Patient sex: F
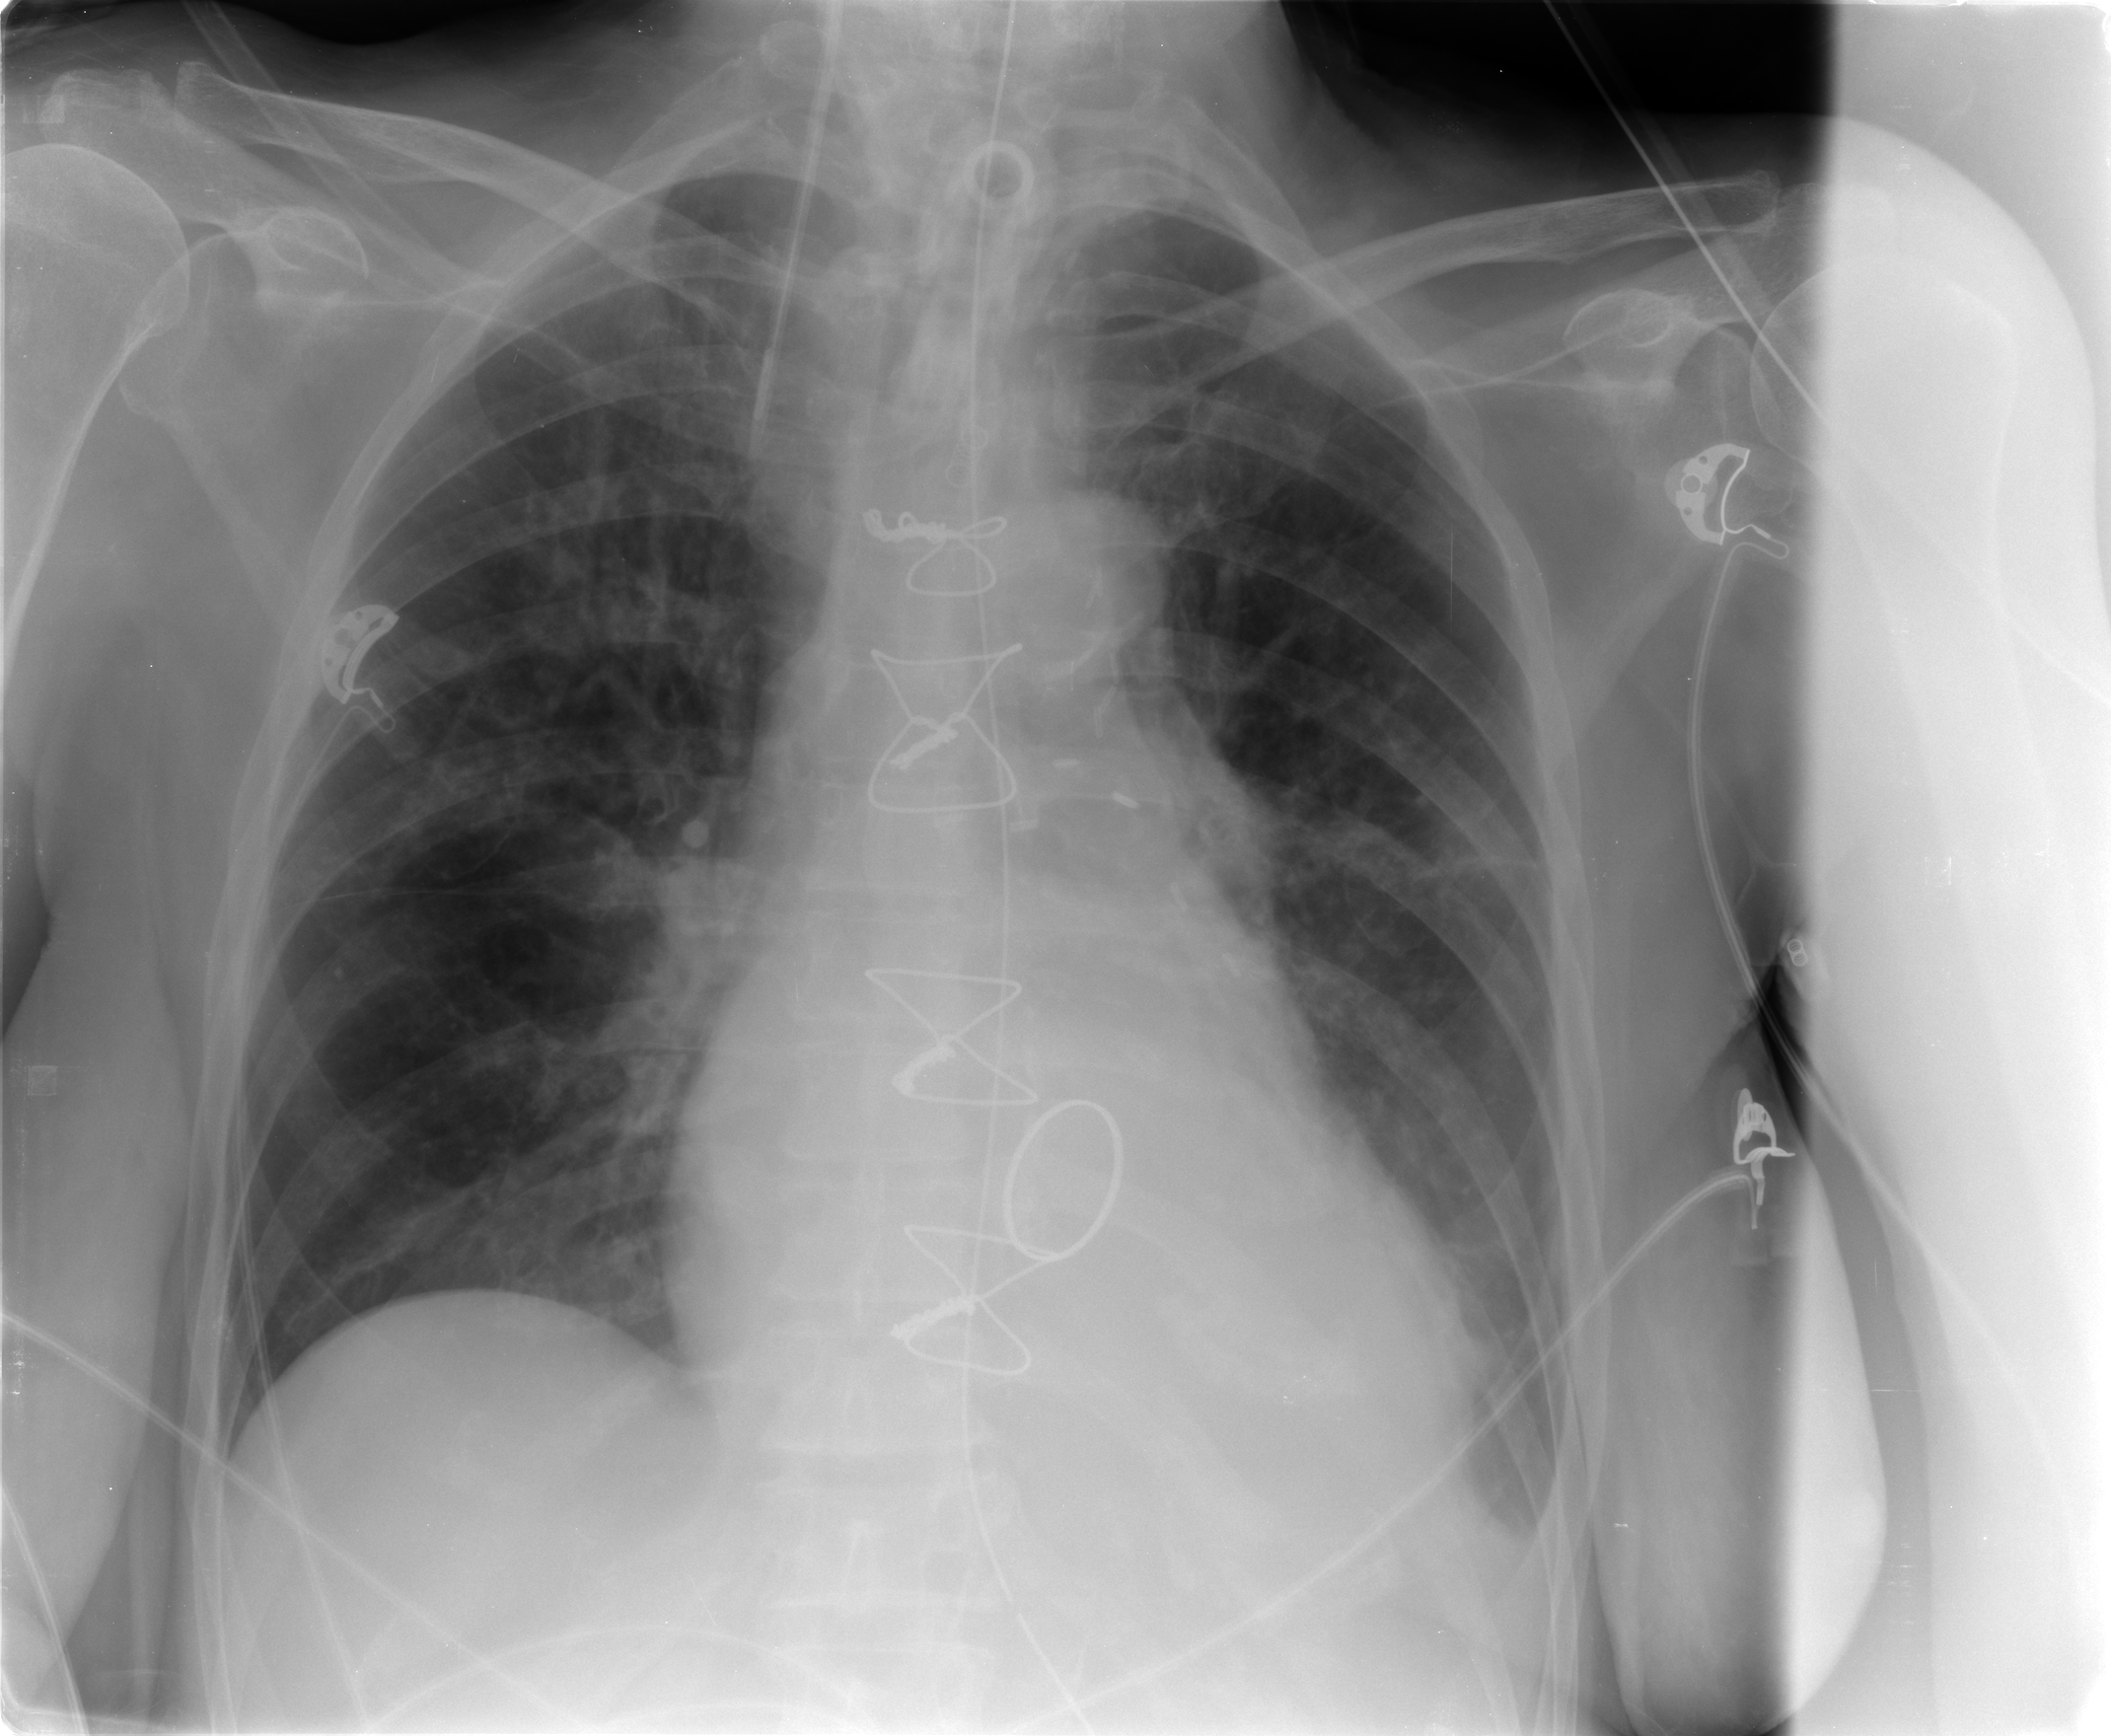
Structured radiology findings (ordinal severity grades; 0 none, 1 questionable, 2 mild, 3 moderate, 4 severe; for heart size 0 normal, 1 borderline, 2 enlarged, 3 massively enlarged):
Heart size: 1
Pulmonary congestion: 1
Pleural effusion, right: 0
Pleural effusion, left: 2
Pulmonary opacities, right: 2
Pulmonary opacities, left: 1
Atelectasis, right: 2
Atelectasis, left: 1